Question: The green dot in the picture is the starting point, and the blue dot is the end point. Each move can only go one square to the right or down. How many different simple paths are there?
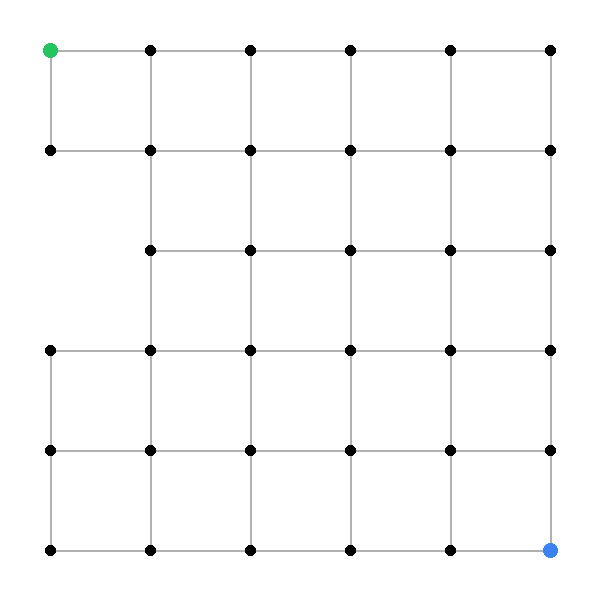
Answer: 196